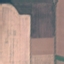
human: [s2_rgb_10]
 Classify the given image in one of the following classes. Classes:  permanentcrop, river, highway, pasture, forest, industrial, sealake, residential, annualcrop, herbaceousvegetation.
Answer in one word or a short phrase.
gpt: AnnualCrop